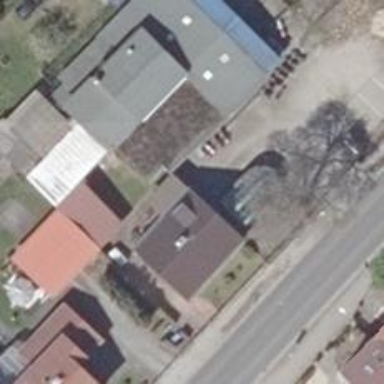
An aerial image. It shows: Shop specializing in motorcycles.